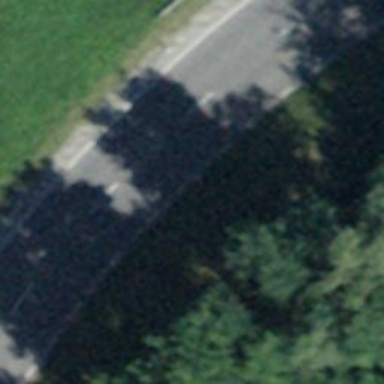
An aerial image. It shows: Primary road with asphalt surface.